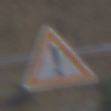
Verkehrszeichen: Gefahrenstelle
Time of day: MorningAfternoon
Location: Outdoor (Nature)
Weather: Clear
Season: NotSpecified
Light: Natural